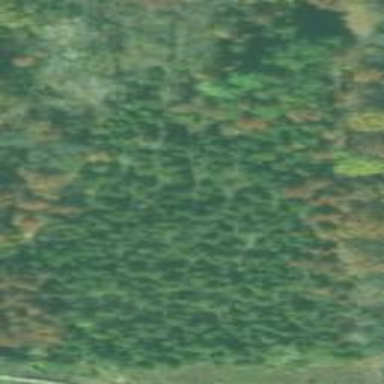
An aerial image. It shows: Woodland with evergreen needle-leaved trees.